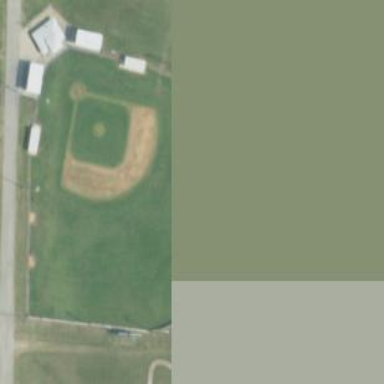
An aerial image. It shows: Baseball pitch for leisure land.